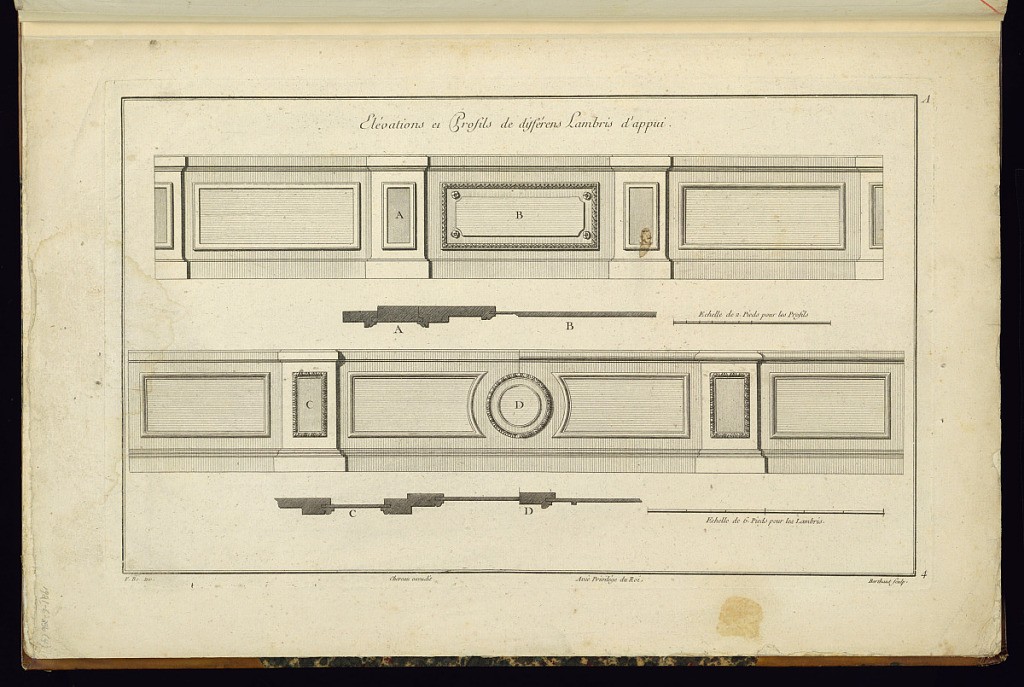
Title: Elévations et Profils de différens Lambris d'appui
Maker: Juste-François Boucher, French, 1736 – 1782
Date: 1774
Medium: Engraving on laid paper
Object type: Print
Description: Elevations and profile designs. The panels are framed with ornament motifs including lamb tongue and rosettes. The plate is signed.